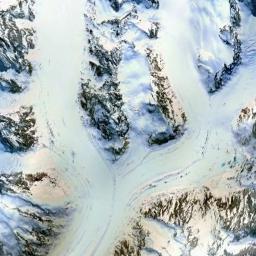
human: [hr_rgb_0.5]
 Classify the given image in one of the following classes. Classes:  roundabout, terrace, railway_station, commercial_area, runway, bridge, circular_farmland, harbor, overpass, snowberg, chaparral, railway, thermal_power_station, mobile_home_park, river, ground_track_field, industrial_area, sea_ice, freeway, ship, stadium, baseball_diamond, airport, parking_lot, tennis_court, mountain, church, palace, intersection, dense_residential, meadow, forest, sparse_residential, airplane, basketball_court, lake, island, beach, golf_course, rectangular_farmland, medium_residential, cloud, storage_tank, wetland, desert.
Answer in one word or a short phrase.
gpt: snowberg